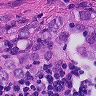
Metastatic tissue present: yes